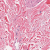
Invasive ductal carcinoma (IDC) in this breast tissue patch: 0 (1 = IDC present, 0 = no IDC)